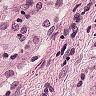
Metastatic tissue present: no